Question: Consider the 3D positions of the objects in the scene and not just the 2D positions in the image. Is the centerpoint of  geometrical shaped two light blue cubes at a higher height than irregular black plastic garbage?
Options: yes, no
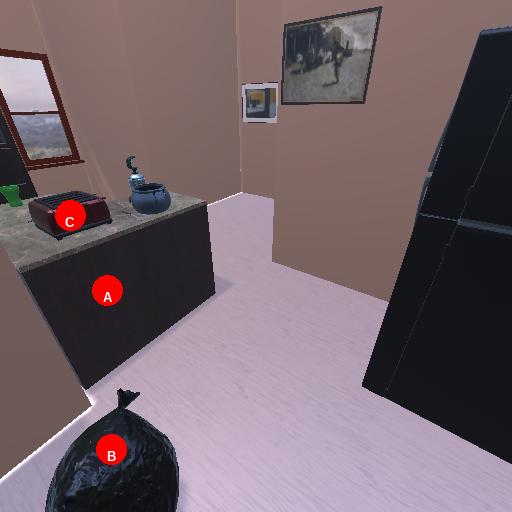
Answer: yes